Question: I have a custom control that was made to be plugged into my application, this was done because it will be used multiple times in the application. Why rebuild the wheel when I can just spit shine it and give it another whirl. Anyway, I have it Dock/Filled into my main application in a tabpage, the problem is it doesn't fill the bottom. Here is a screenshot of the problem.

<URL>
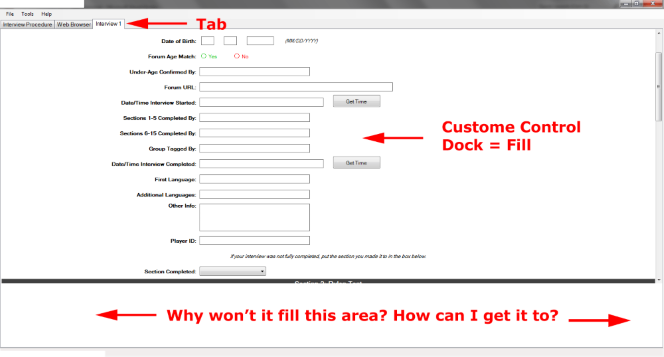
Answer: After further fiddling with the properties of my custom control. I have fixed the issue if it not going further down my tabpage.
I set the following properties on my Custom Control:
'AutoSize = True AutoSizeMode = GrowAndStrink'